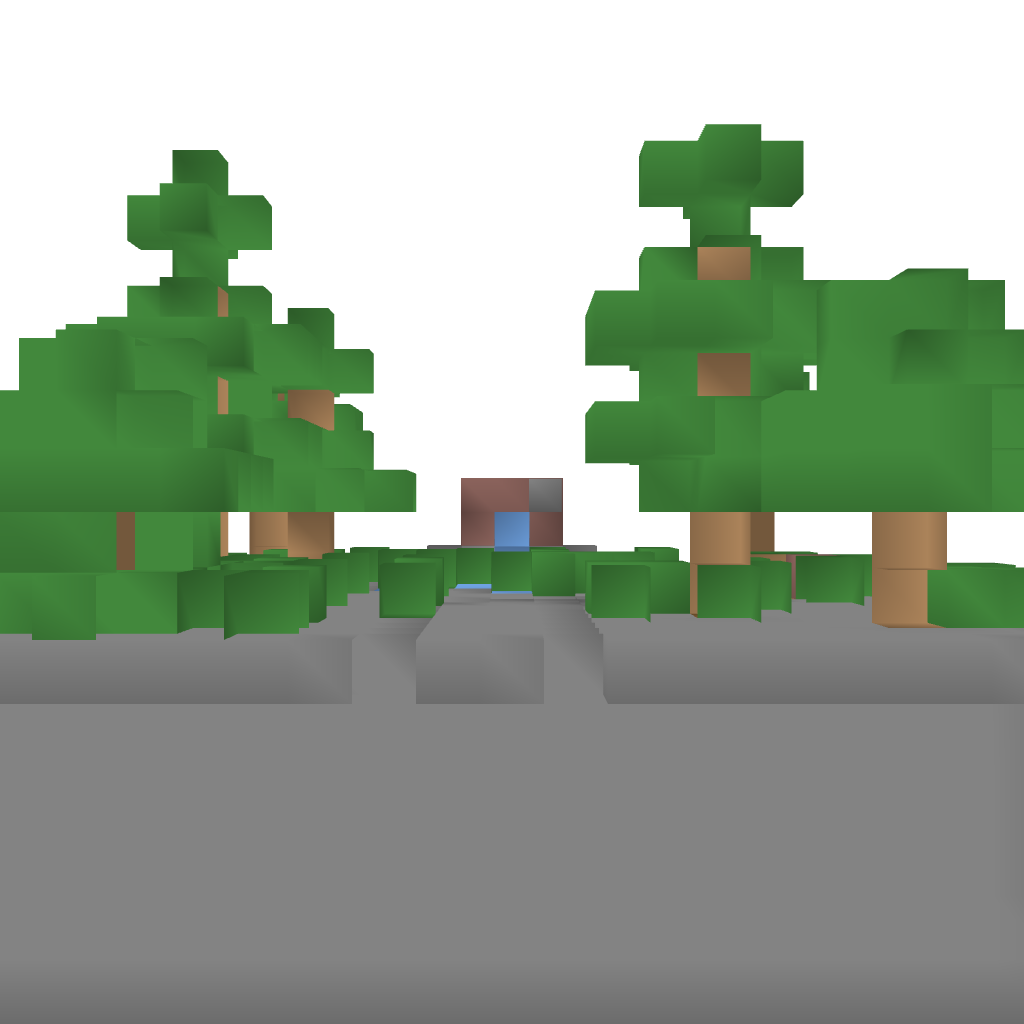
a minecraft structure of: In Memory Of Steve Garden bad low quality